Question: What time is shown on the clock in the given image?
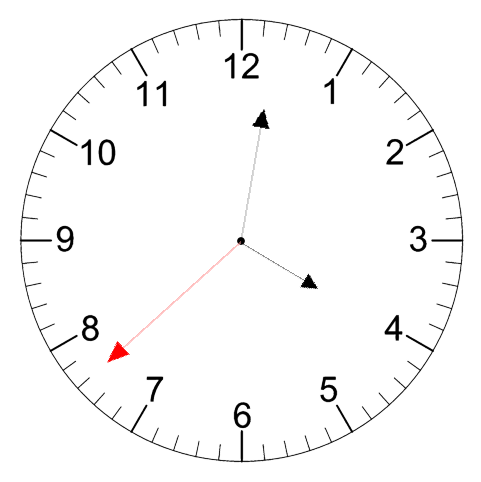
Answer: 04:01:38